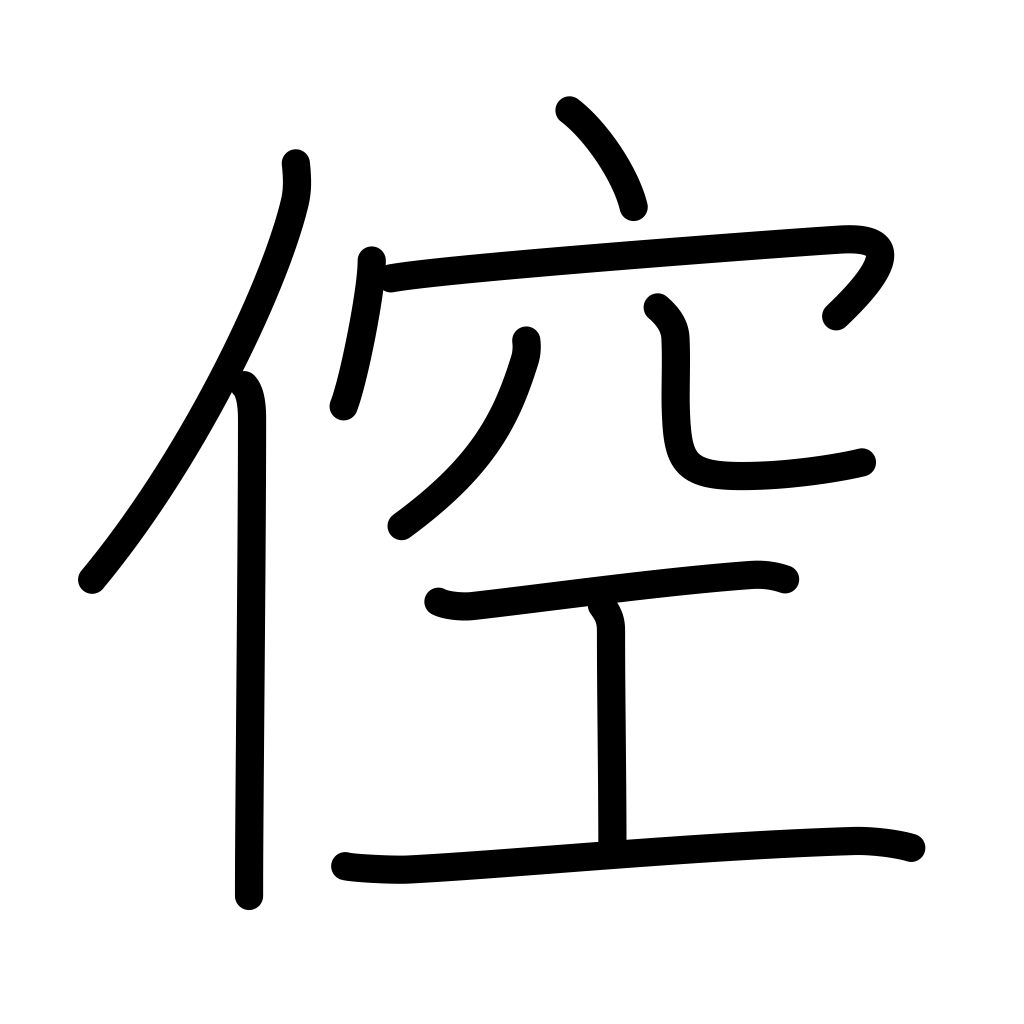
Meaning: boorish, urgent